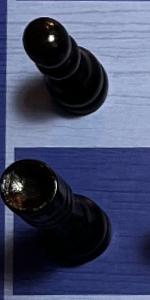
Label: Rook_Black